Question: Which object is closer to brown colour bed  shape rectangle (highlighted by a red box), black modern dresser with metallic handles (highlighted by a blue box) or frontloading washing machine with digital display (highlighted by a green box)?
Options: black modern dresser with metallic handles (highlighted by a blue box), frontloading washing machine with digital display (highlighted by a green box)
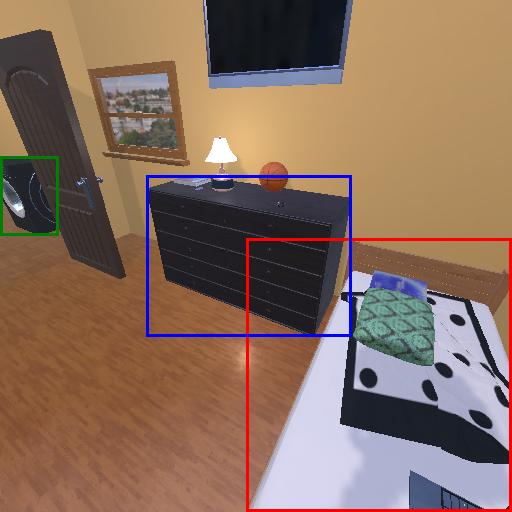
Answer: black modern dresser with metallic handles (highlighted by a blue box)